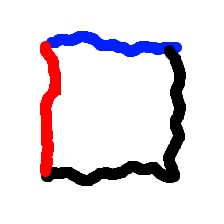
Shape: square